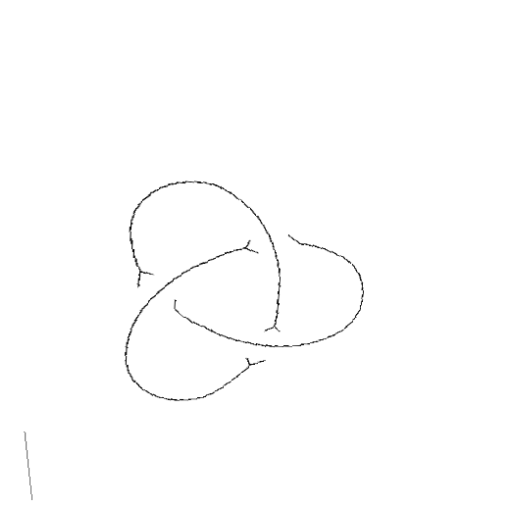
Crossing number: 3